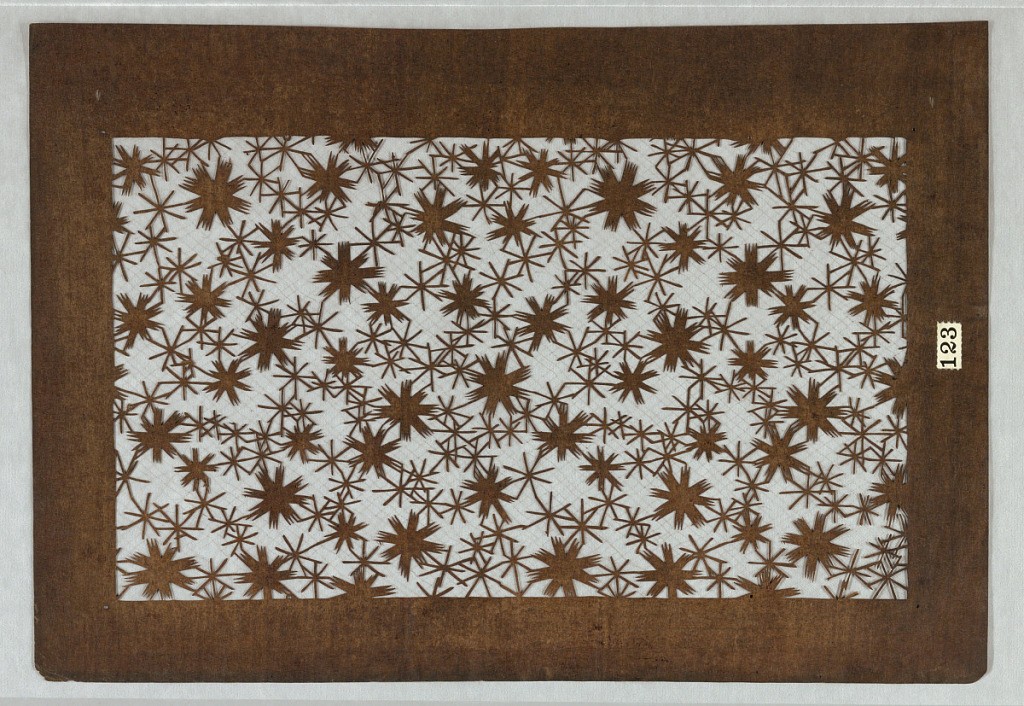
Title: Abstract Blossom Motif
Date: mid 18th - early 19th century
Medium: Mulberry paper (kozo washi) treated with fermented persimmon tannin (kakishibu), and silk threads (itoire)
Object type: Katagami
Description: Various sizes and widths of abstract blossoms form this motif. Crossed lines that overlap in the center create a simple flower structure.